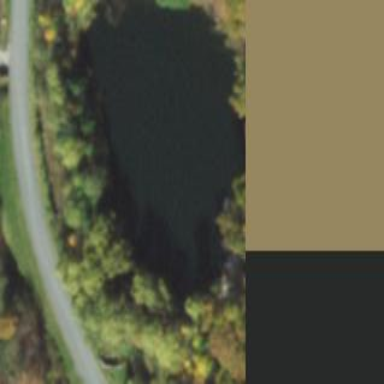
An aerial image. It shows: Pond with natural water.